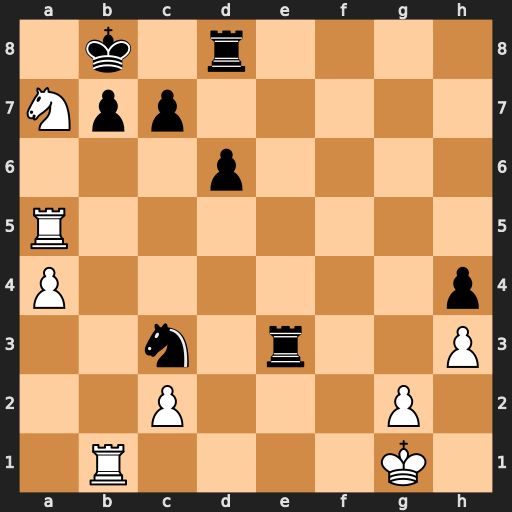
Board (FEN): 1k1r4/Npp5/3p4/R7/P6p/2n1r2P/2P3P1/1R4K1
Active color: w
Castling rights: -
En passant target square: -
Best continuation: Nc6+ Kc8 Ra8+ Kd7 Rxd8+